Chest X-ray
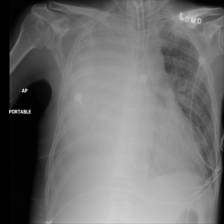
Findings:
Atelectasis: negative
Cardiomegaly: negative
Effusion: negative
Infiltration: positive
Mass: negative
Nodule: negative
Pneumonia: negative
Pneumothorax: negative
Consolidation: negative
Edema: negative
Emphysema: negative
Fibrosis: negative
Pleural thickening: negative
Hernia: negative